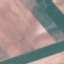
Land use / land cover class: AnnualCrop